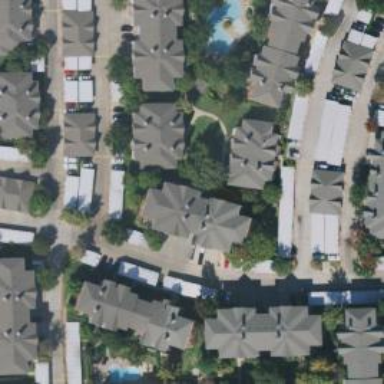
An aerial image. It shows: Residential area with individual plots.